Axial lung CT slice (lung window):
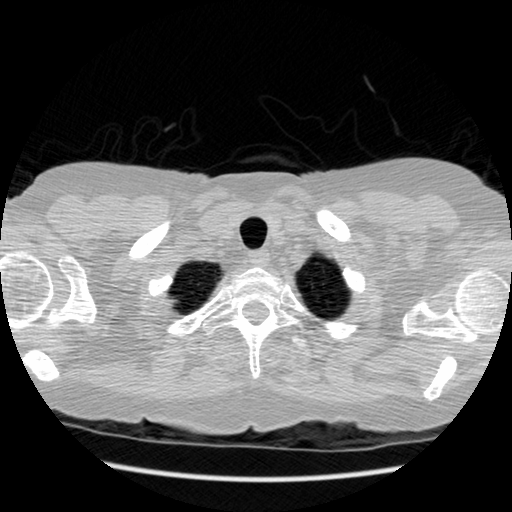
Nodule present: no